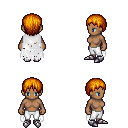
a pixel art fantasy rpg character, female body template, human, dark skin, white tattered cape, white pants, dark blonde plain hairstyle, metal boots, four views (front, back, left, right), 2x2 character sprite sheet, small pixel art, hard edges, no anti-aliasing